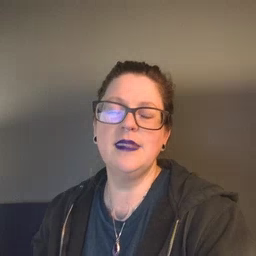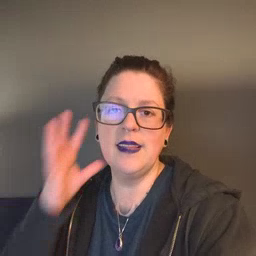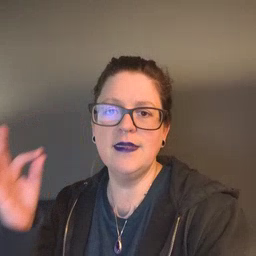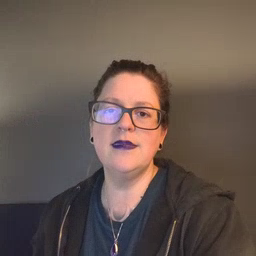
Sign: cat